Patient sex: F
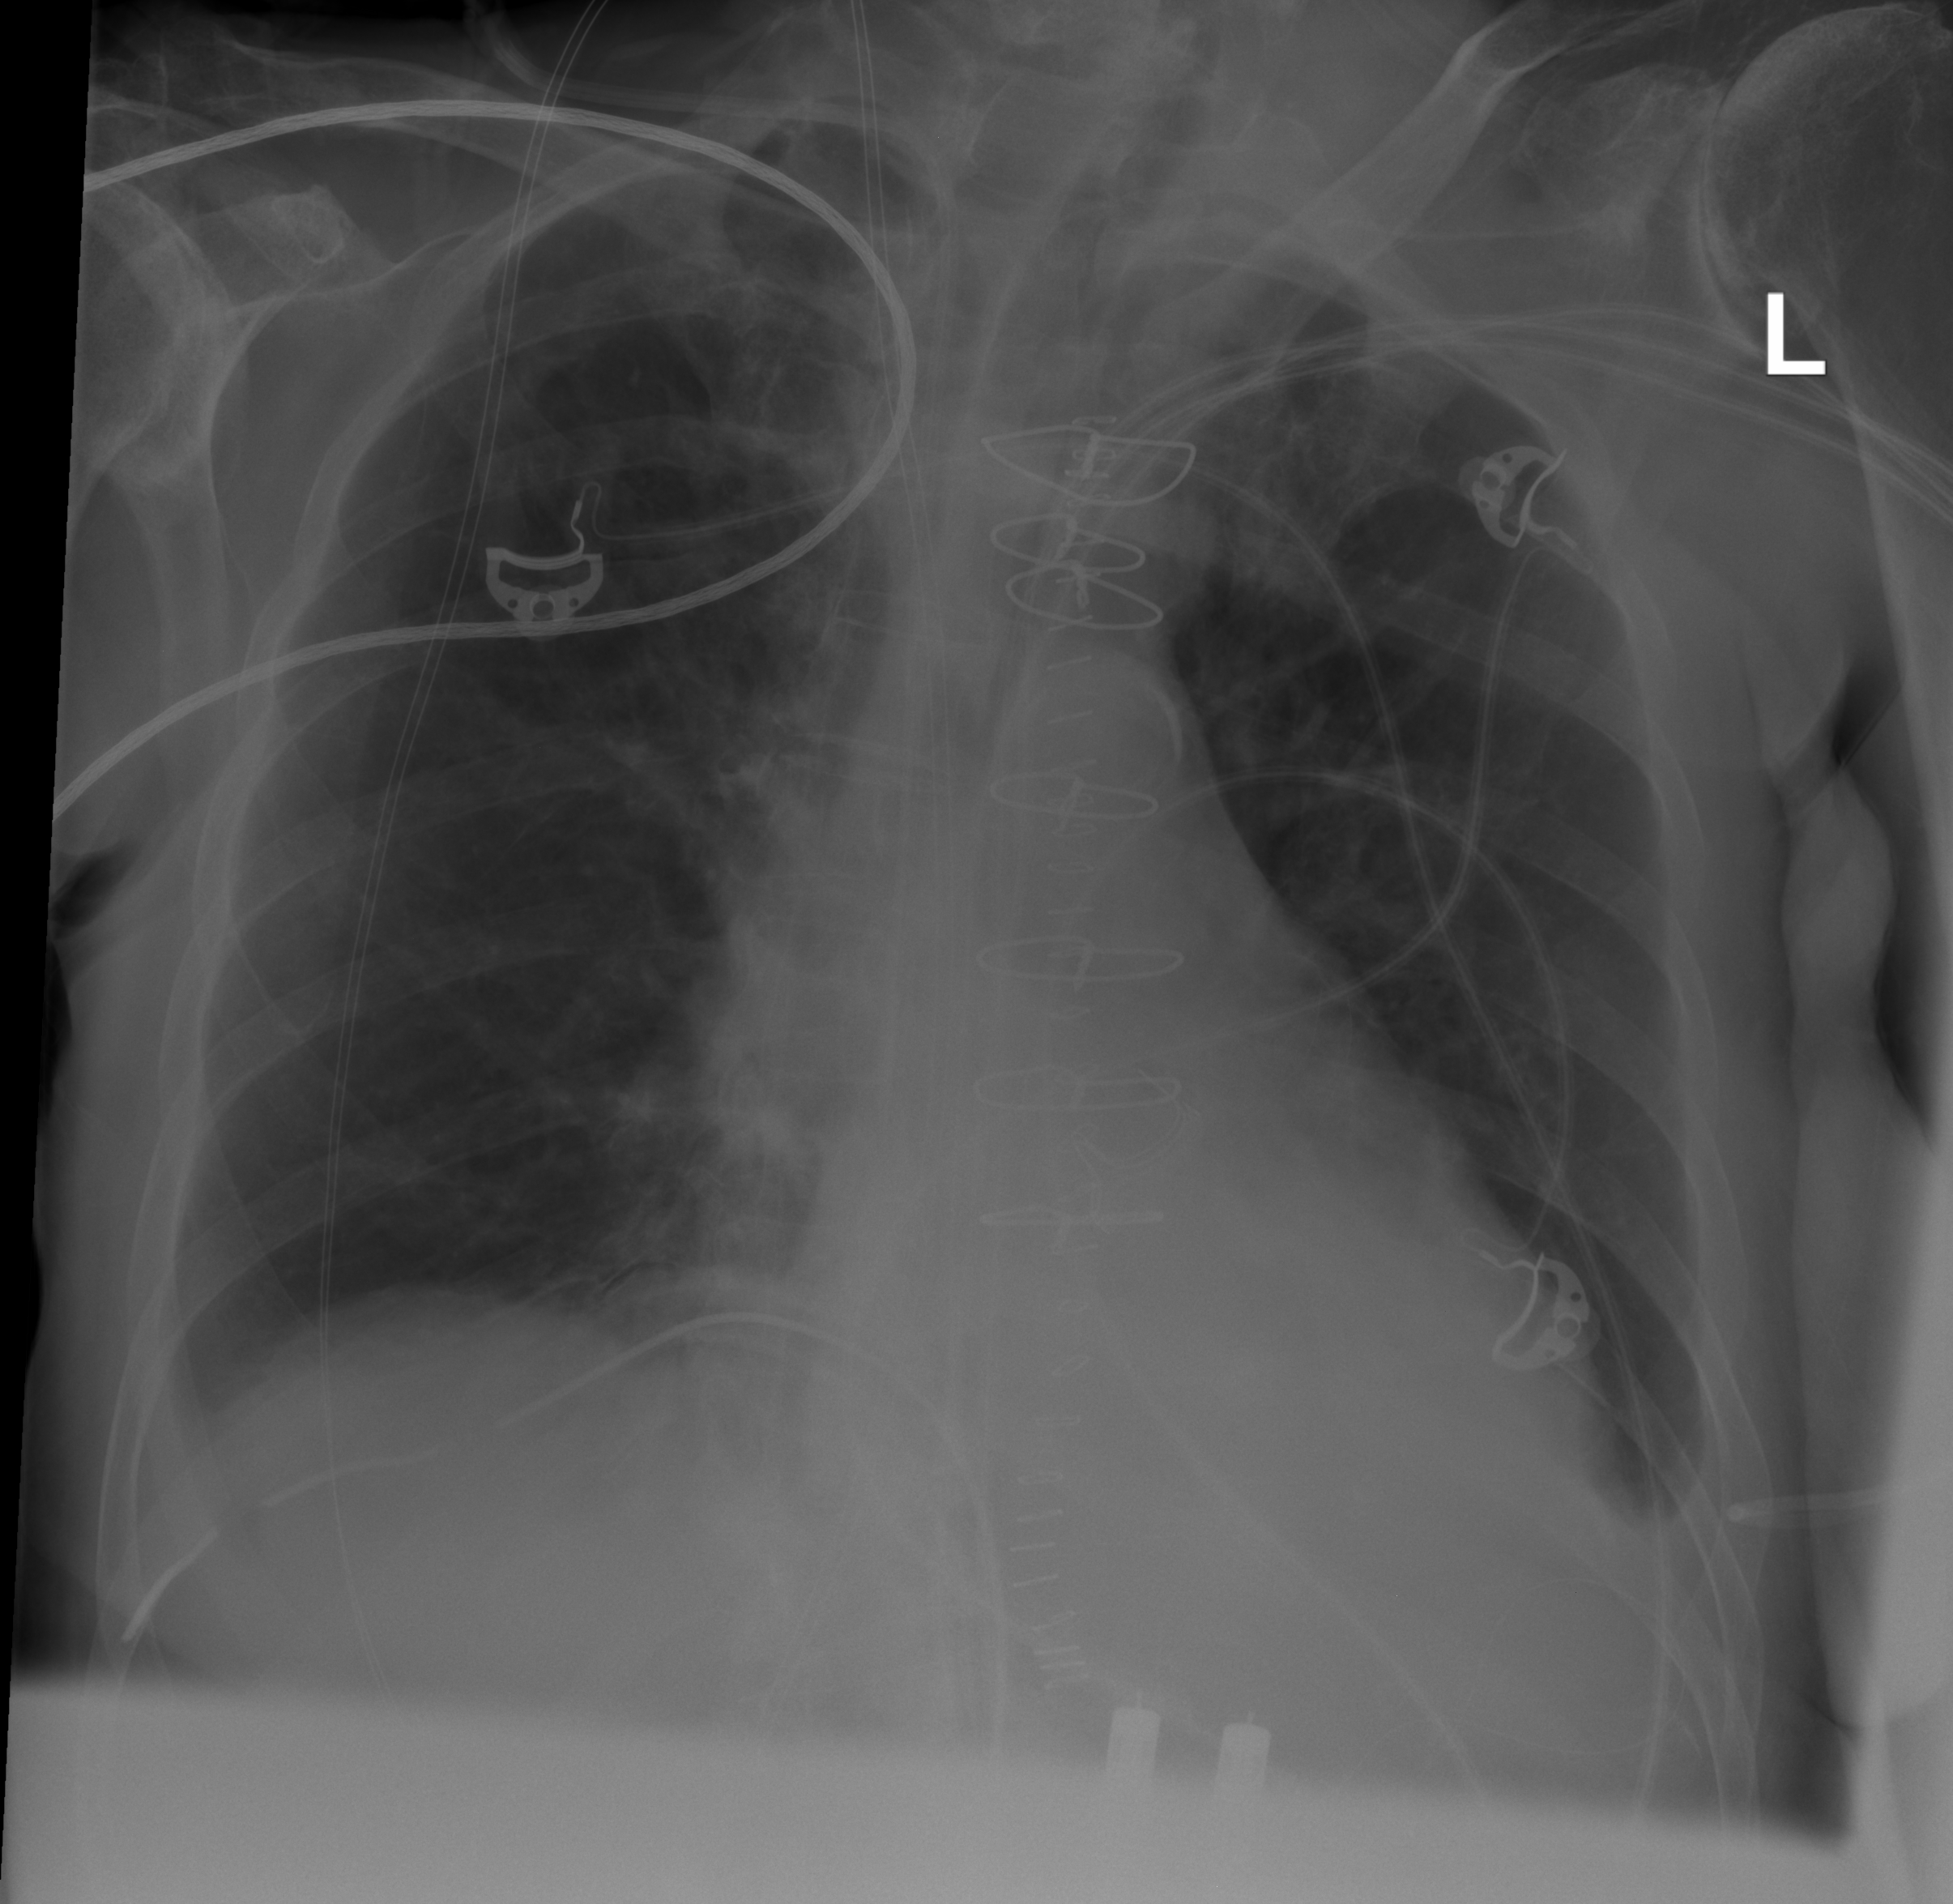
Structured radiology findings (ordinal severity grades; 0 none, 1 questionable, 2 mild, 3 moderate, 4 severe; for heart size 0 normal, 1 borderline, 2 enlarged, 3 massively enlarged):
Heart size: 0
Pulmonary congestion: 0
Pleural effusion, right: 1
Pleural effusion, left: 2
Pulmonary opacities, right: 2
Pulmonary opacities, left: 2
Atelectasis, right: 2
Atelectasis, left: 2